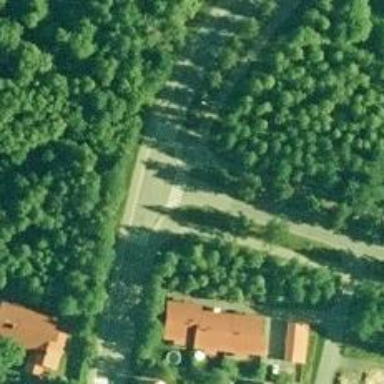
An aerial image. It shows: Road with "give way" sign.